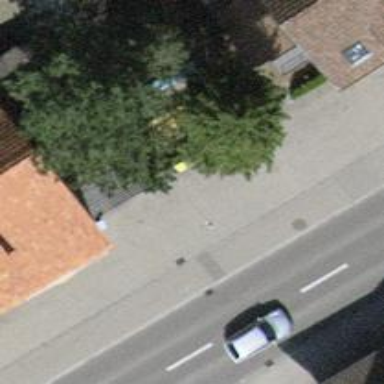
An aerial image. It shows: Bus stop with platform for public transport.